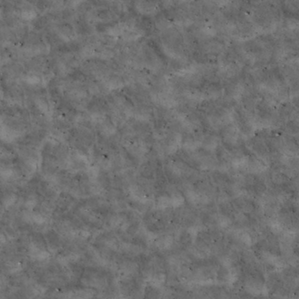
Label: non_frost